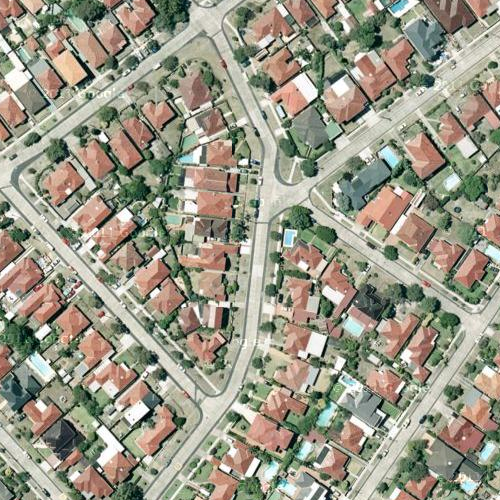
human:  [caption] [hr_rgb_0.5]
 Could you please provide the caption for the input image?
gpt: Lots of houses with different colors of roofs are divided into rectangles by some roads .

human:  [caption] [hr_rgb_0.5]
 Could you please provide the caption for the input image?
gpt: A residential area with many houses arranged neatly and divided into ractangles by some roads .

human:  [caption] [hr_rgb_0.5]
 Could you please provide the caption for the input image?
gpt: Many houses in the residential area are divided into rectangles by some roads .

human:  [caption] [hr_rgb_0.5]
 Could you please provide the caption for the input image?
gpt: Many houses are densely arranged and divided into rectangles by some roads .

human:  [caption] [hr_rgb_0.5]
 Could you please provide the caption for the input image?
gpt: Houses with different colours of roofs are divided into rectangles by some roads .